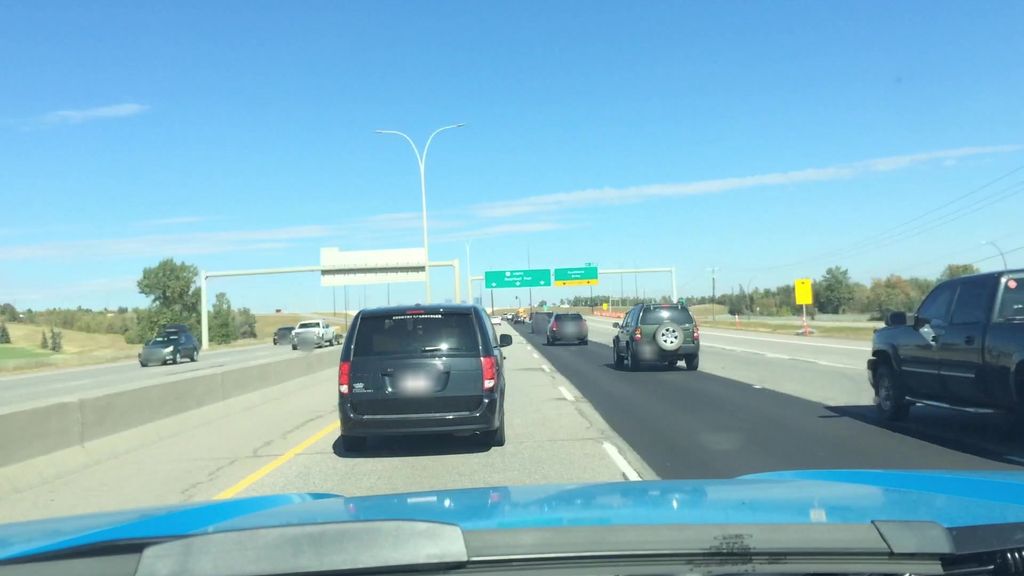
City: calgary